Question: I am trying over-plot some empirical data with error bars on top of my modelled data. The error bars seem to be rendering first and are consequently getting over written (see below)
I have tried using zorder but I still get the same result. The code I am using is
'''
for i in range(1,len(pf)):
pf[i,:] = av_pf_scale * pf[i,:]
pylab.semilogy(pf[0,0:180],pf[i,0:180],color='0.75')
pylab.semilogy(av_pf[0:180],color='r')
pylab.semilogy(av_mie[0:180],color='g', linestyle='-')
pylab.draw()
f = pylab.errorbar(ang,data[j],
yerr = delta_data[j],
fmt = 'o',
markersize = 3,
color = 'b',
zorder = 300,
antialiased = True)
'''
I would appreciate if anyone can tell me how to make the errorbars render on top.

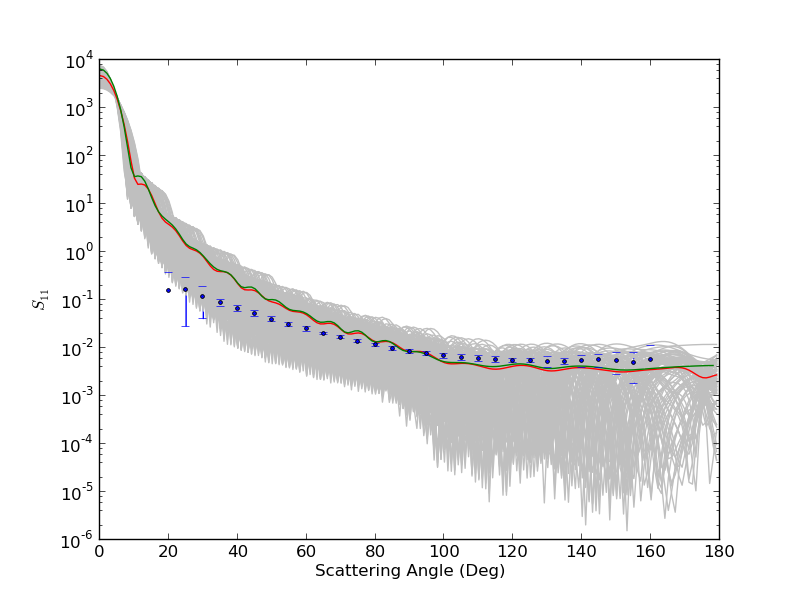
Answer: This looks like it is a bug in 'matplotlib' where the 'zorder' argument of the 'errorbar' is not correctly passed to the vertical lines part of error bars.
replicates your problem :
'''
import matplotlib.pyplot as plt
fig = plt.figure()
ax = plt.gca()
[ax.plot(rand(50),color='0.75') for j in range(122)];
ax.errorbar(range(50),rand(50),yerr=.3*rand(50))
plt.draw()
'''

Hacky work around:
'''
fig = plt.figure()
ax = plt.gca()
[ax.plot(rand(50),color='0.75',zorder=-32) for j in range(122)];
ax.errorbar(range(50),rand(50),yerr=.3*rand(50))
plt.draw()
'''

report as an issue to matploblib <URL>